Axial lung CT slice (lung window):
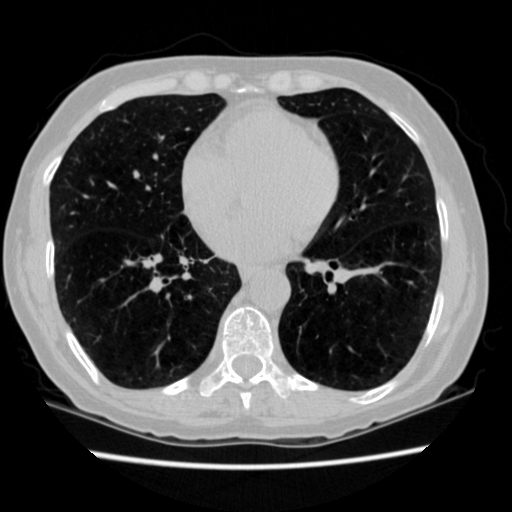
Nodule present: no